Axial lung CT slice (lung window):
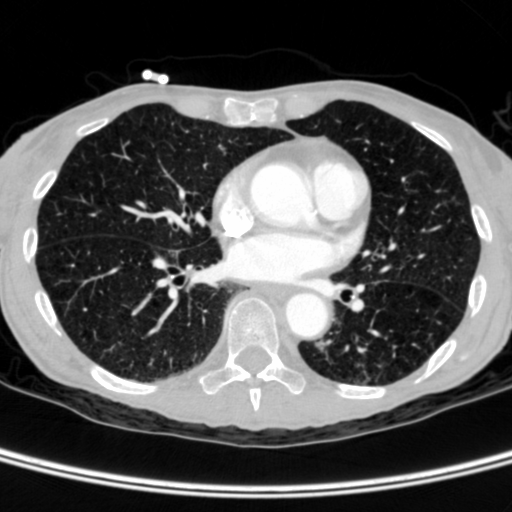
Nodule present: no